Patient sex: M
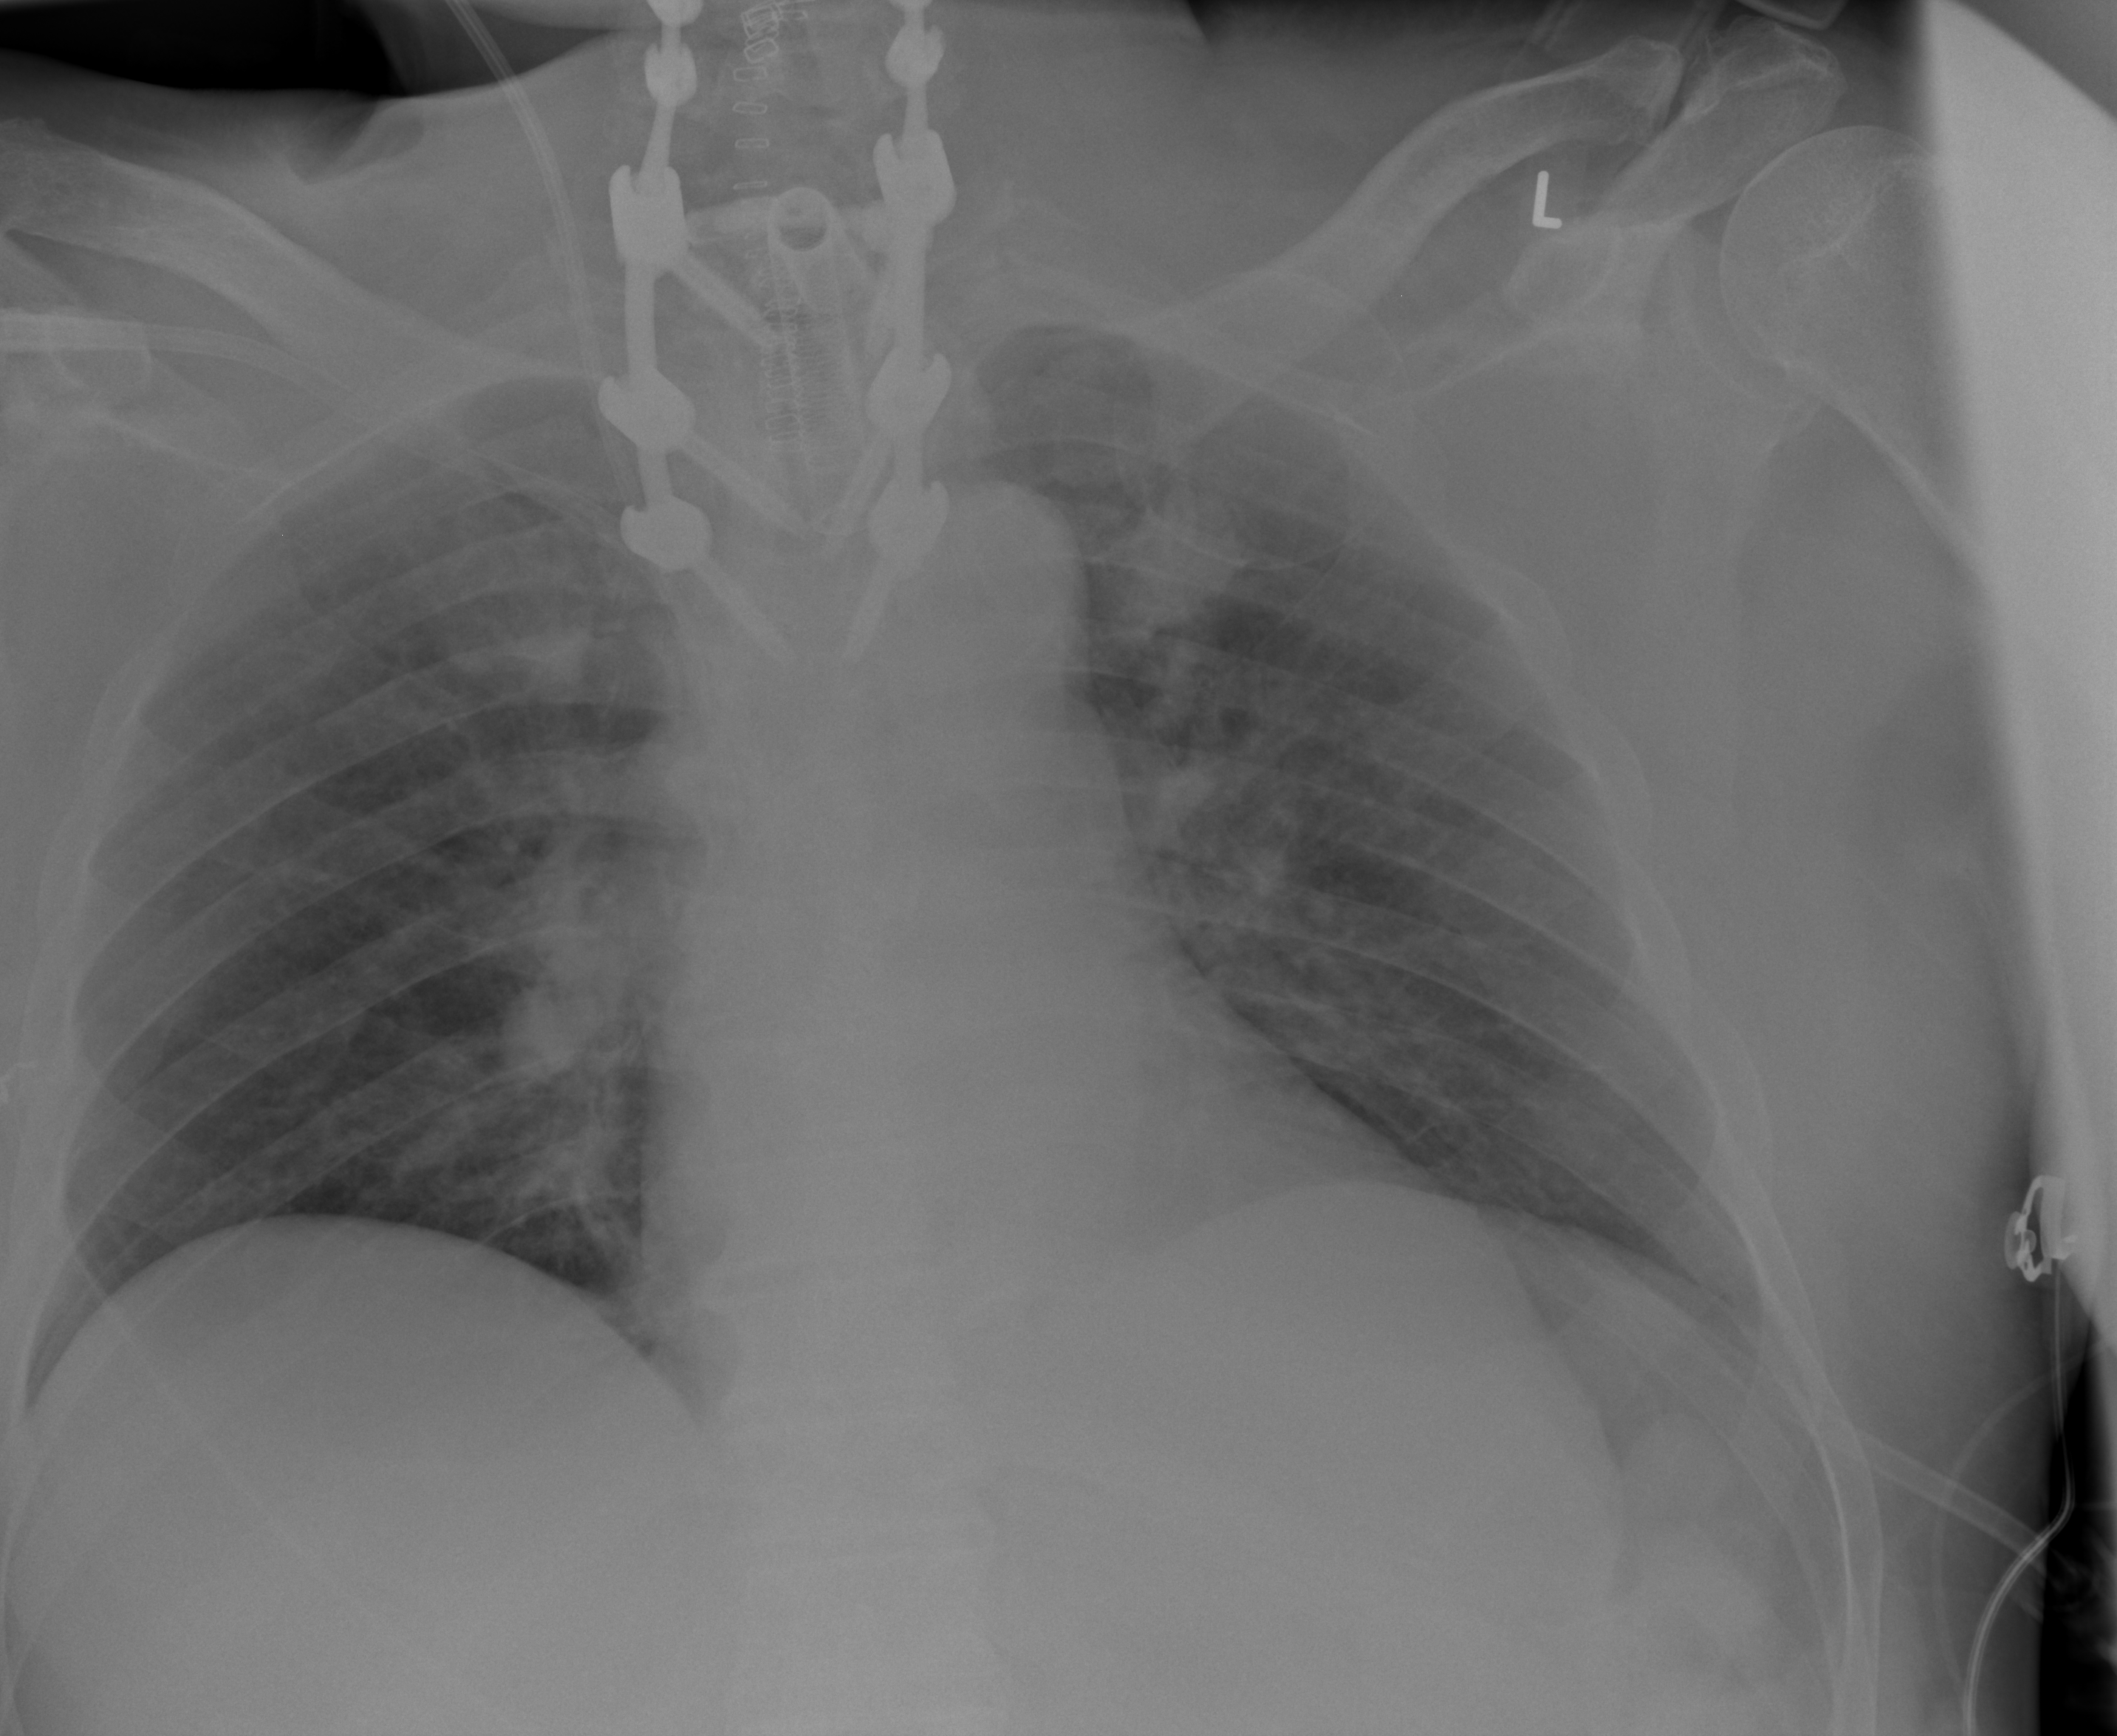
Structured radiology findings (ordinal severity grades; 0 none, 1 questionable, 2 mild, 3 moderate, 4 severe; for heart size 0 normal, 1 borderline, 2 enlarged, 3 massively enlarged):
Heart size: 2
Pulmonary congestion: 0
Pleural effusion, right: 0
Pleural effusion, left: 0
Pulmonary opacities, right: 0
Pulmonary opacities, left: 0
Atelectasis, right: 2
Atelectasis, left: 2